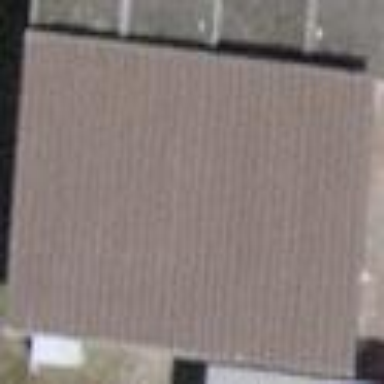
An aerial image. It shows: View of roof of building.